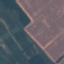
Land use / land cover: AnnualCrop